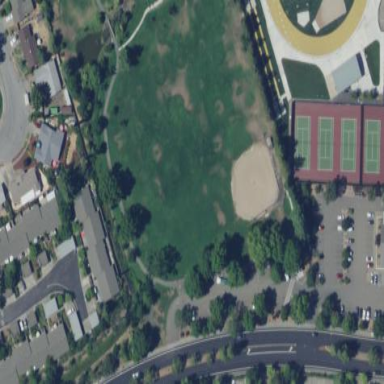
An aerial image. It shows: Baseball pitch for leisure land.